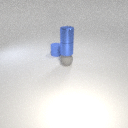
small gray rubber sphere in front of small blue rubber cylinder